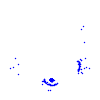
Particle: kaon